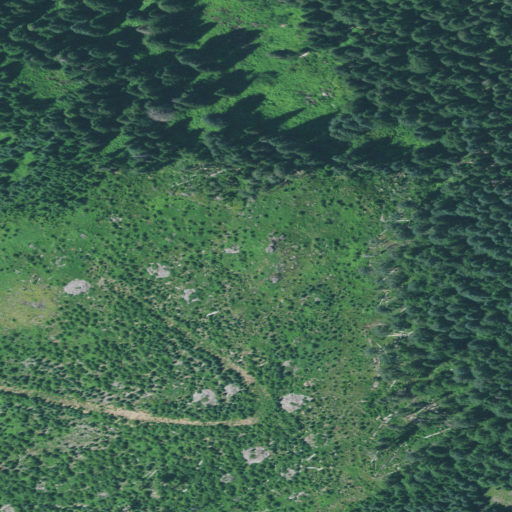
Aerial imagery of mountain in Oregon named North Mountain containing evergreen forest and shrub